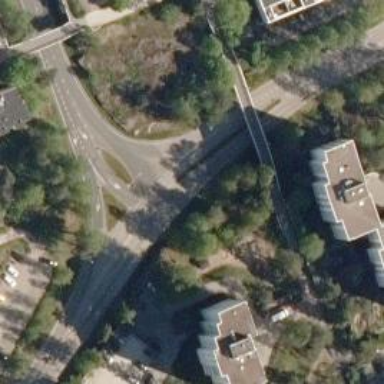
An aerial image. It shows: Asphalt road that is classified as tertiary link.